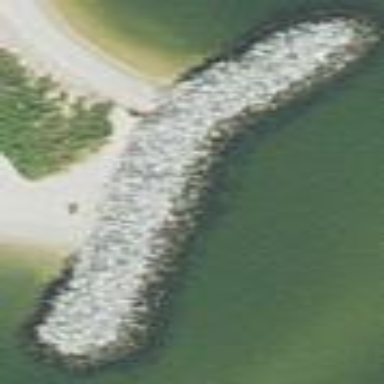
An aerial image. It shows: Breakwater constructed of rocks.